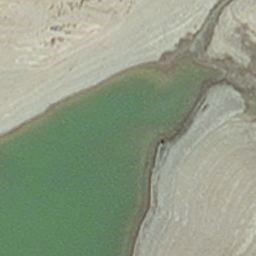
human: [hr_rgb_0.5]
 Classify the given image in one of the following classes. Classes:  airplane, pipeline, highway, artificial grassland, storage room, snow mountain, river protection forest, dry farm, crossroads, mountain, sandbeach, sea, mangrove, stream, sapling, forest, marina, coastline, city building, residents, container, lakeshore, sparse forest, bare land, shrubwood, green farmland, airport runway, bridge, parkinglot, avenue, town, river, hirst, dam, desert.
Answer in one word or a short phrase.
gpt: hirst